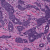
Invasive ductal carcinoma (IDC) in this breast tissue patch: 0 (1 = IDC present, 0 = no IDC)